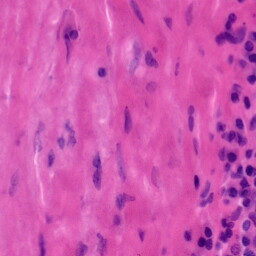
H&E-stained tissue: Tonsil